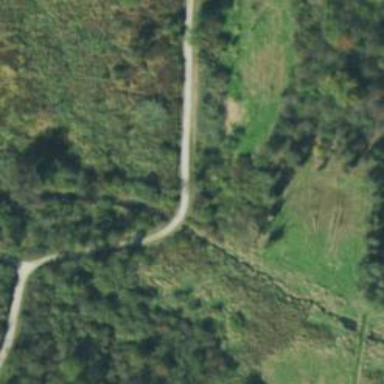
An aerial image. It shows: Path.